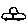
Label: car